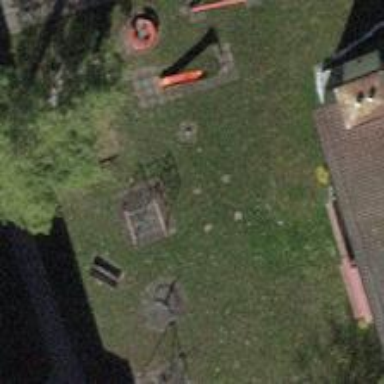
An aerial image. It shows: Playground featuring climbing frame.